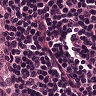
Metastatic tissue present: no